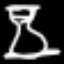
Label: hourglass